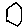
Label: hexagon